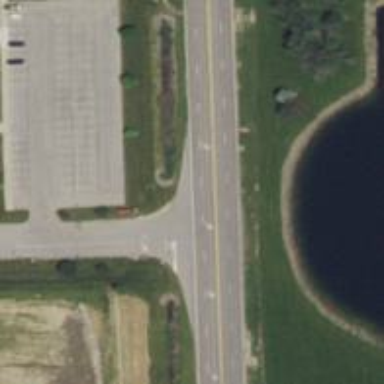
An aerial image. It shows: Tertiary road.